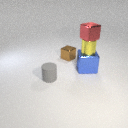
large blue metal cube behind small gray rubber cylinder